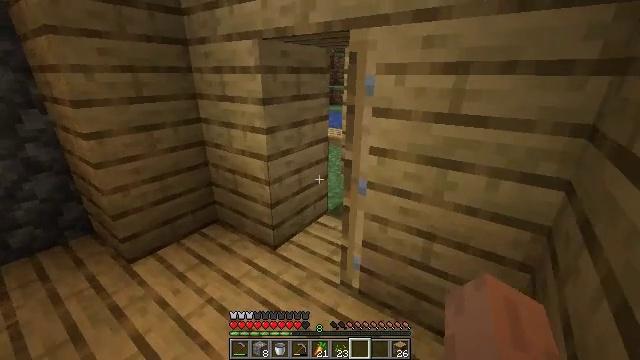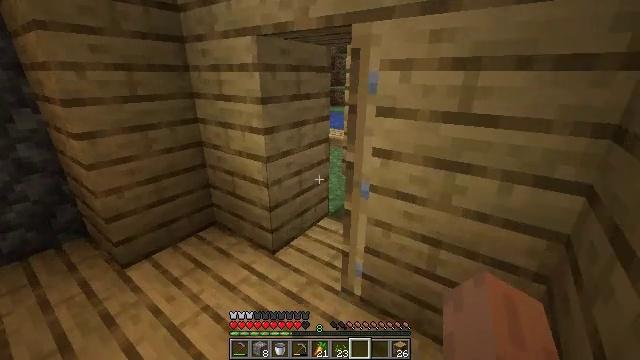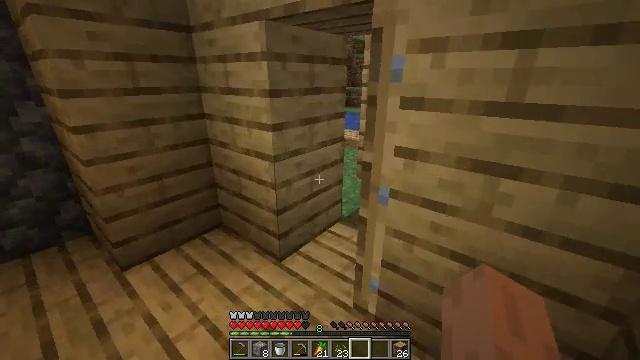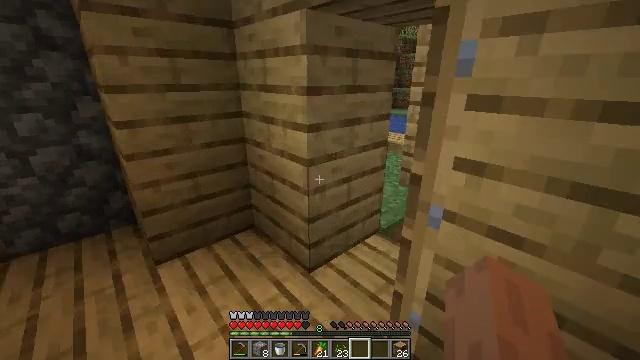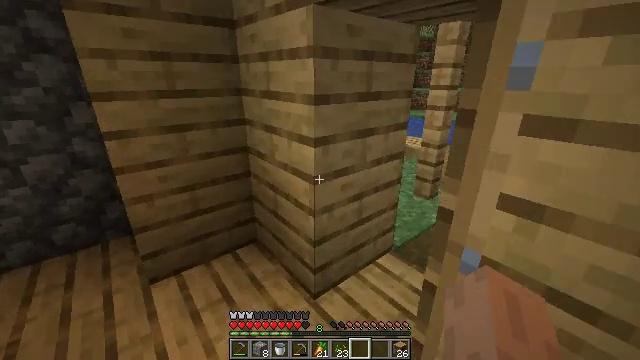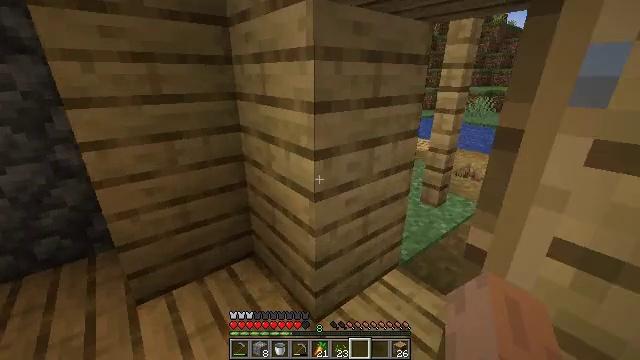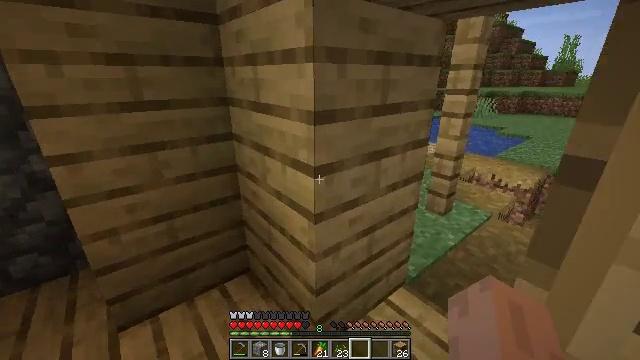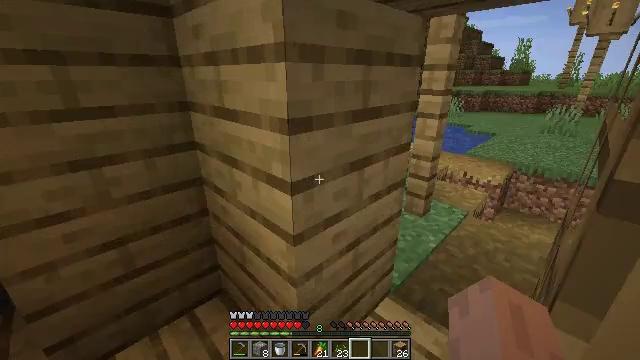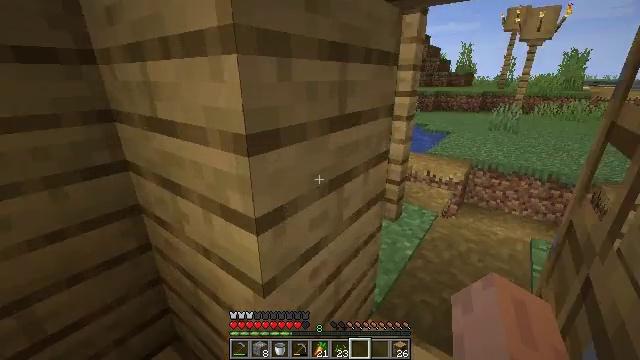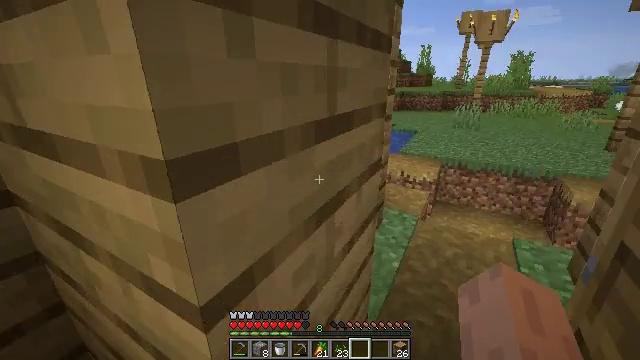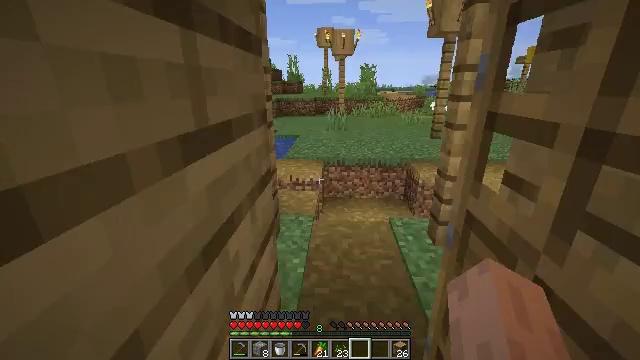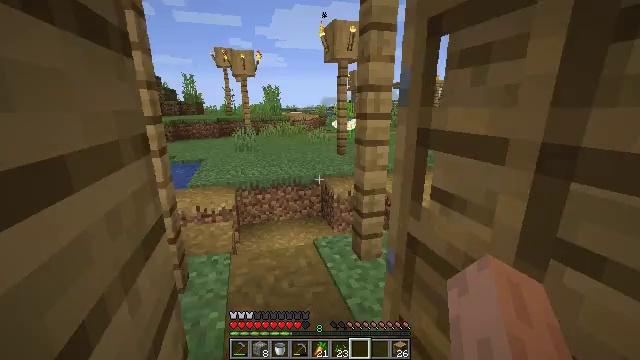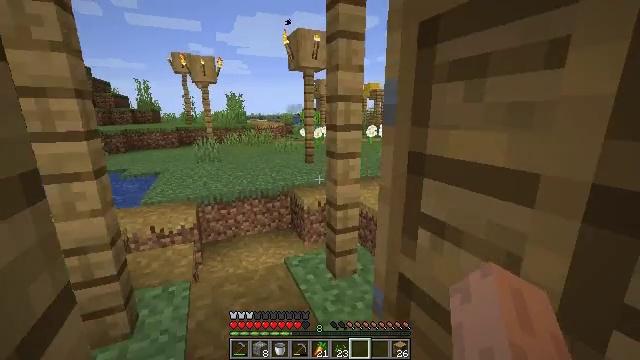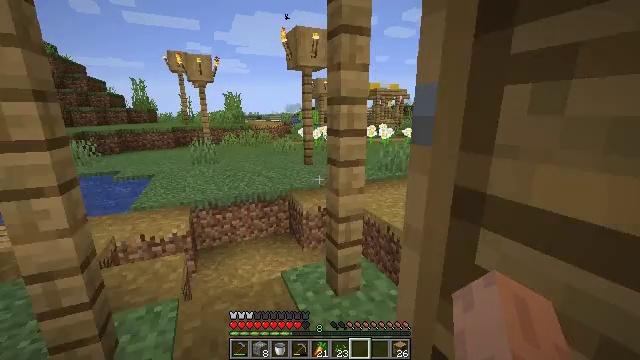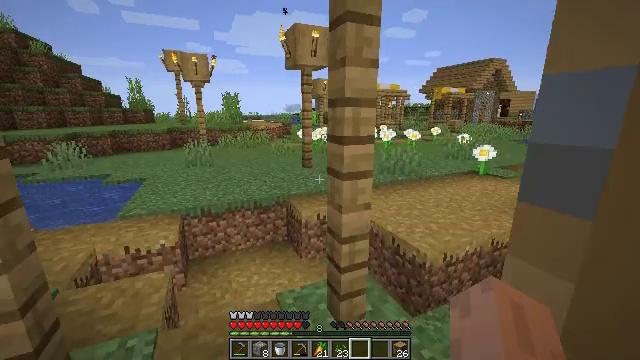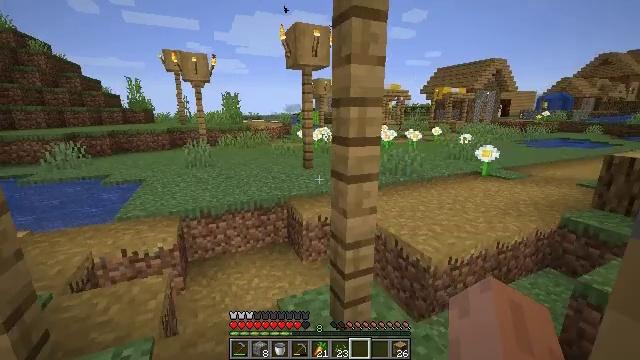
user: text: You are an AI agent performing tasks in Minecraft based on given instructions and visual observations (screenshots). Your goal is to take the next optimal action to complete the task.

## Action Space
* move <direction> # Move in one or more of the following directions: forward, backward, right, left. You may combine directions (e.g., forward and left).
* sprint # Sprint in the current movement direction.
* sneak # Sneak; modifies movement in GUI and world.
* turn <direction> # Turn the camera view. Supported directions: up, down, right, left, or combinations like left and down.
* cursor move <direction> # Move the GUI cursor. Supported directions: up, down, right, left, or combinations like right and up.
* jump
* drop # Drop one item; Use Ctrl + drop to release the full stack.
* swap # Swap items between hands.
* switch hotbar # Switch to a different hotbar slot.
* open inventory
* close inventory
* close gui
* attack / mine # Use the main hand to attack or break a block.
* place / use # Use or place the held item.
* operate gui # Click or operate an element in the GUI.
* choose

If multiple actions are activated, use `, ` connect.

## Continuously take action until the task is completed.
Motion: motion action
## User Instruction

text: Attack the bookshelf to recycle it.
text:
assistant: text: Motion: move forward
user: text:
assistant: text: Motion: move forward, turn left
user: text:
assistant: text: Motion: move forward, turn left
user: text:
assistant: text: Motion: move forward, turn left
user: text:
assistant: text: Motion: move forward
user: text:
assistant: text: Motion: move forward
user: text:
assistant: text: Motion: move forward, turn right
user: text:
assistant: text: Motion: move forward, turn right
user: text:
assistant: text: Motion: move forward, turn right
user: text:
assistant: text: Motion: move forward, turn right and up
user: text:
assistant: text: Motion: move forward, turn right and up
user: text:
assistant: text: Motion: move forward, turn right and up
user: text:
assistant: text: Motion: move forward
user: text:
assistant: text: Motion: move forward
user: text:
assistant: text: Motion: move forward
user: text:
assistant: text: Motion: move forward
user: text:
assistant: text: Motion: move forward
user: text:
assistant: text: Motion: move forward
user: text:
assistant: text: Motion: move forward, turn left
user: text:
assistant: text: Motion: move forward, turn left
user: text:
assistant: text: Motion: move forward, turn left
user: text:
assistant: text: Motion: move forward, turn left
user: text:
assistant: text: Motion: move forward, turn left
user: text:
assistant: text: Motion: move forward
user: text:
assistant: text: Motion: move forward
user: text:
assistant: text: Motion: move forward
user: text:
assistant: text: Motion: move forward
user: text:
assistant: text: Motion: move forward, sprint
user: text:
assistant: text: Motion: move forward, sprint
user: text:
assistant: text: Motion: move forward, sprint